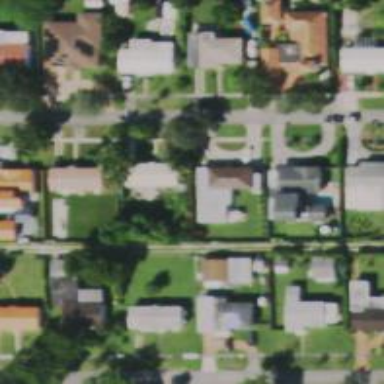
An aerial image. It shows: Alley classified as service road.